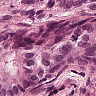
Metastatic tissue present: yes